Field crop: tomato
Growth stage: 2
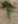
Species: solanum